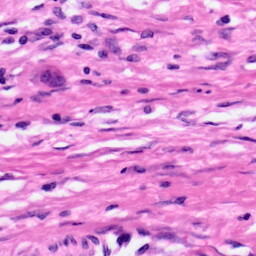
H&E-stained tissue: Pancreatic